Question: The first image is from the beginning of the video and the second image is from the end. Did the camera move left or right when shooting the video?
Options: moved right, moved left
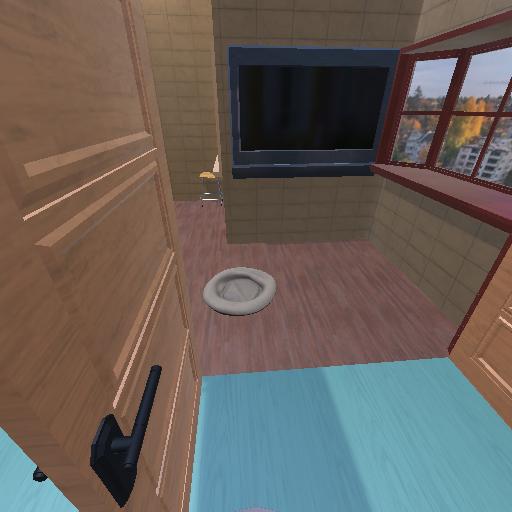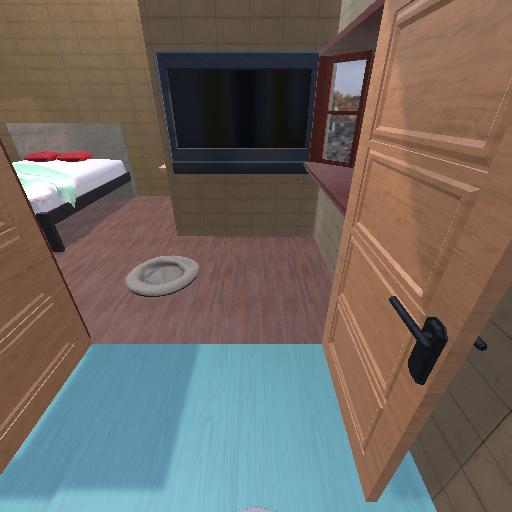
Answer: moved right